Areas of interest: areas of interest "Basketball Arena"
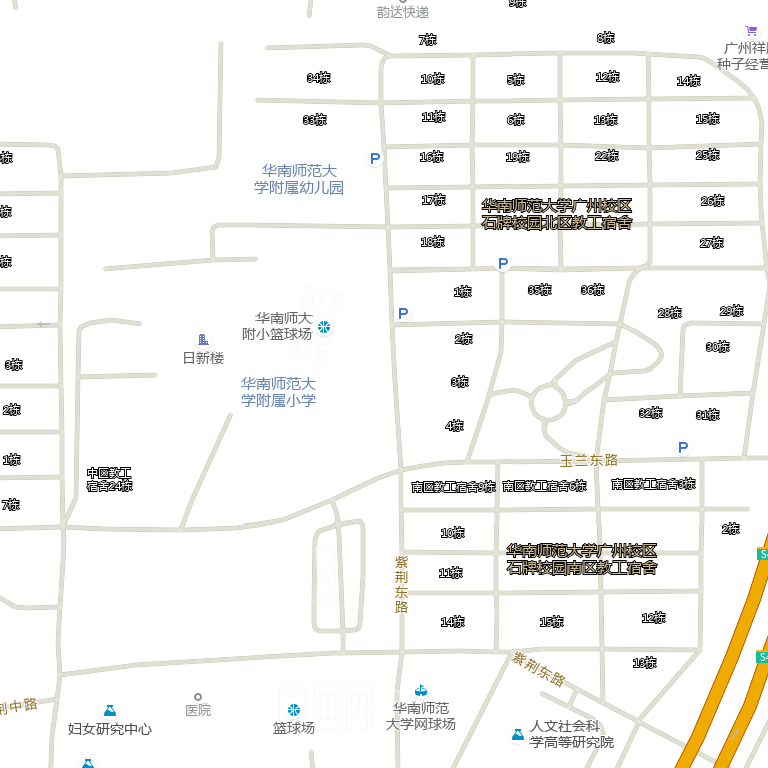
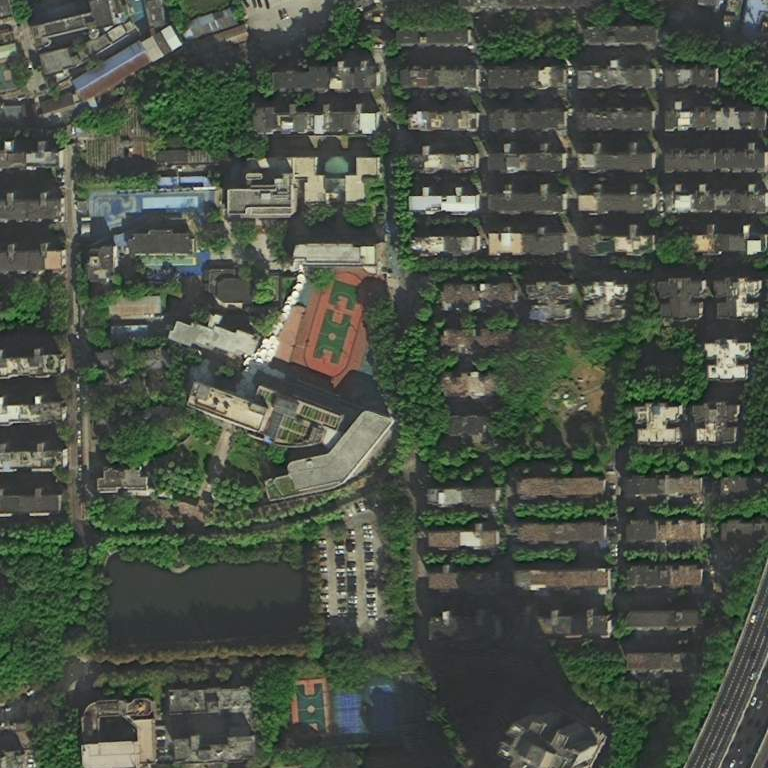